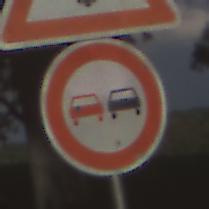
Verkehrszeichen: Ueberholverbot
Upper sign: SchneeOderEisglaette
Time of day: MorningAfternoon
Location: Outdoor (Nature)
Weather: Clear
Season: NotSpecified
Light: Natural